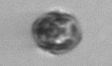
Label: Dinophyceae